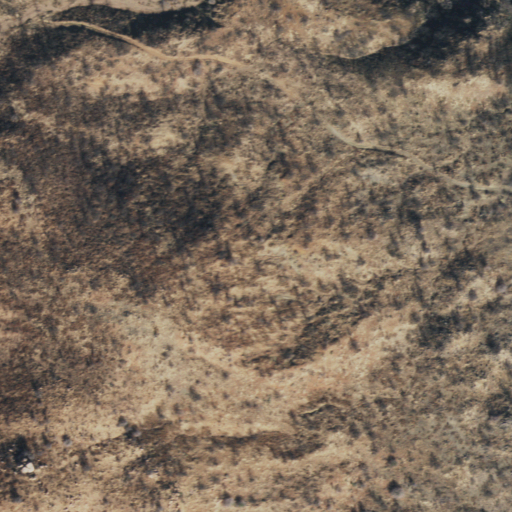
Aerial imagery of depression(s) in Arizona named Tincup Basin containing only shrub